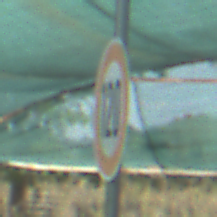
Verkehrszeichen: Geschwindigkeit120
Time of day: MorningAfternoon
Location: Roofed (Special)
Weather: PartlyCloudy
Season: NotSpecified
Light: Natural